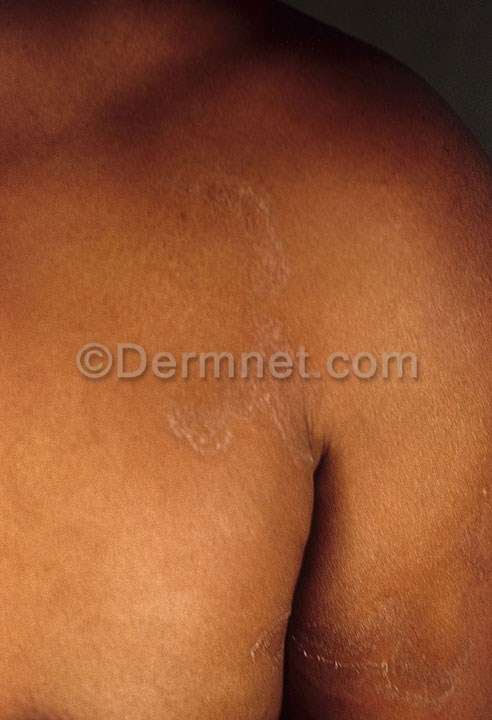
Disease: Systemic Disease